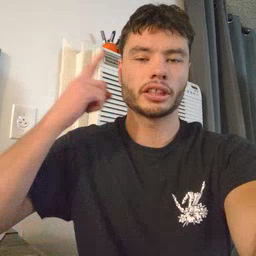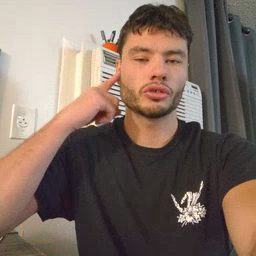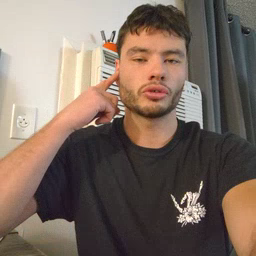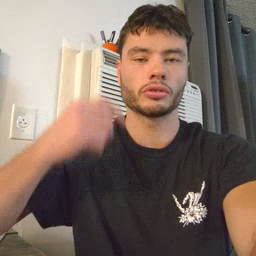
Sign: ear